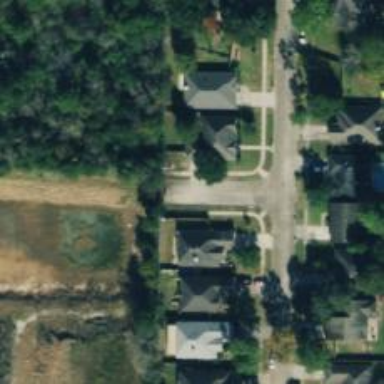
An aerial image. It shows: Residential road with separate sidewalk.